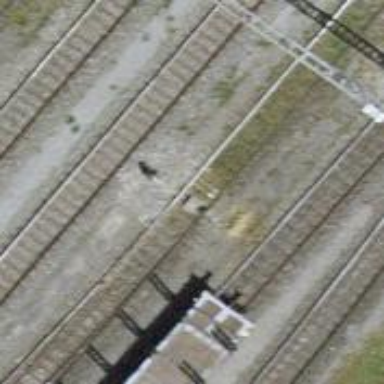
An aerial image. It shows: Railway switch.